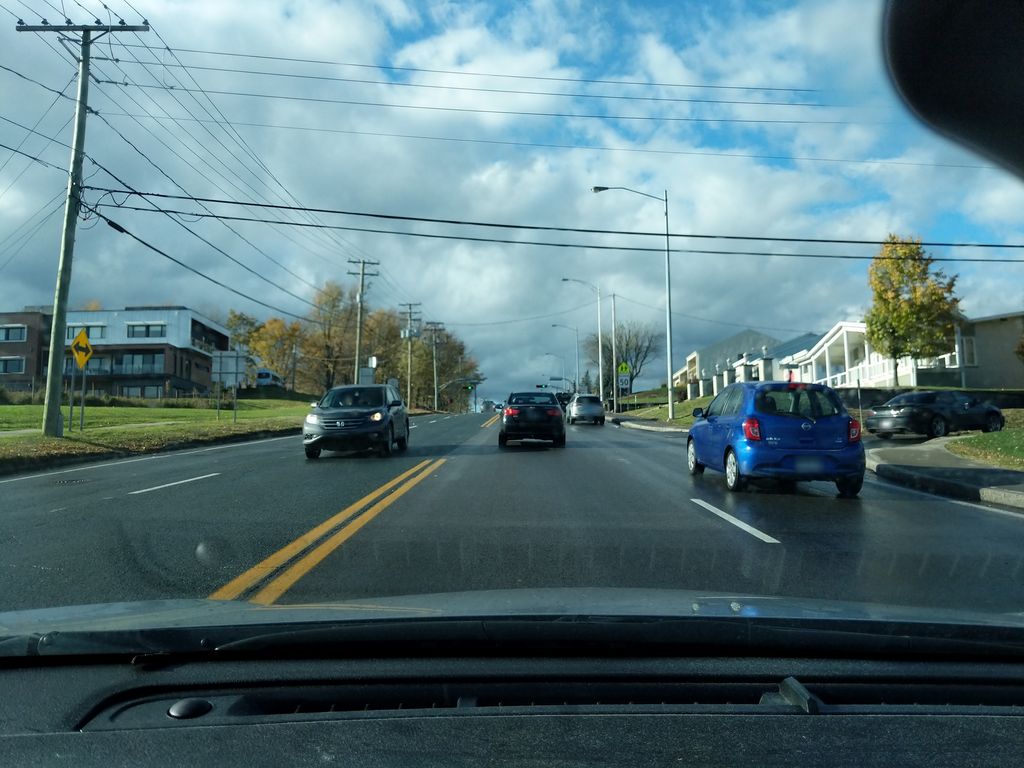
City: quebec_city